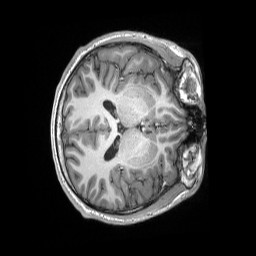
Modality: T1w
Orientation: axial
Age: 20
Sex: male
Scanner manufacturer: siemens
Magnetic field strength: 3 T
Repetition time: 2.3 s
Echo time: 0.00298 s